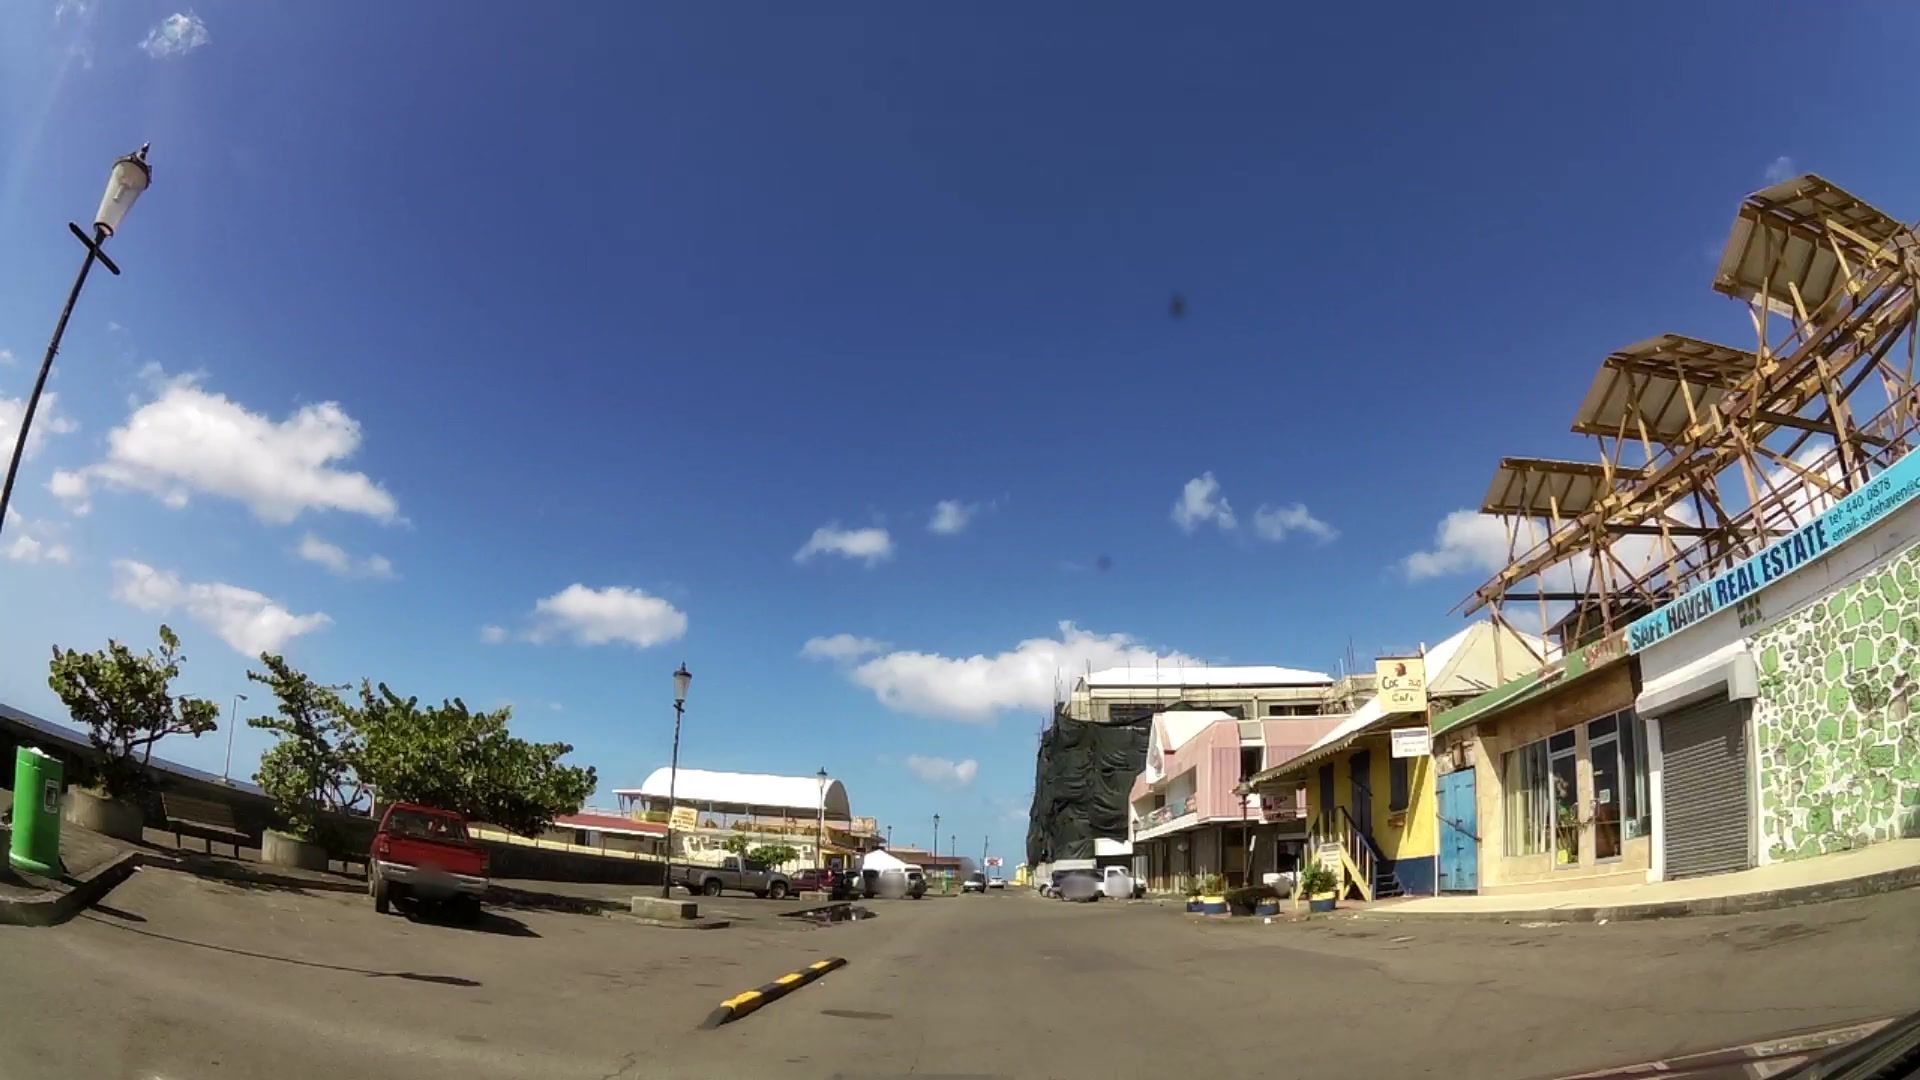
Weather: clear
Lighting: day
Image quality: good
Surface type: cycling surface
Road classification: primary
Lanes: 1
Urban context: dense urban cluster
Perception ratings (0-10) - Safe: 1.37, Lively: 6.89, Beautiful: 0.7, Boring: 2.3, Depressing: 7.93, Wealthy: 5.86